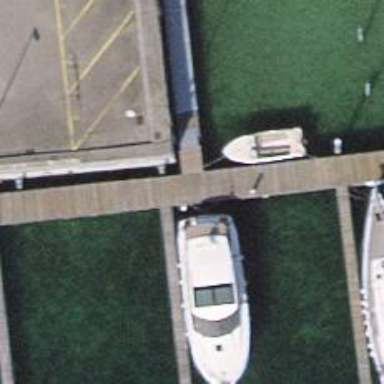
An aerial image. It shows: Man-made pier.